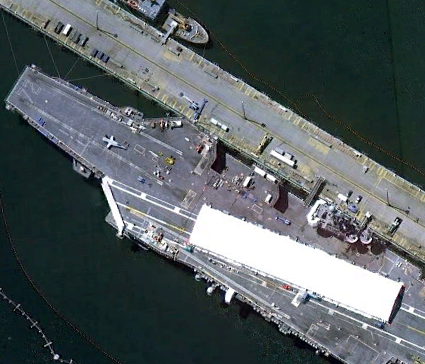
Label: aircraft_carrier